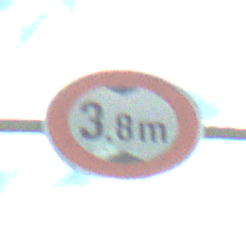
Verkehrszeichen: TatsaechlicheHoehe
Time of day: Midday
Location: Outdoor (Nature)
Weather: PartlyCloudy
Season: NotSpecified
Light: Natural